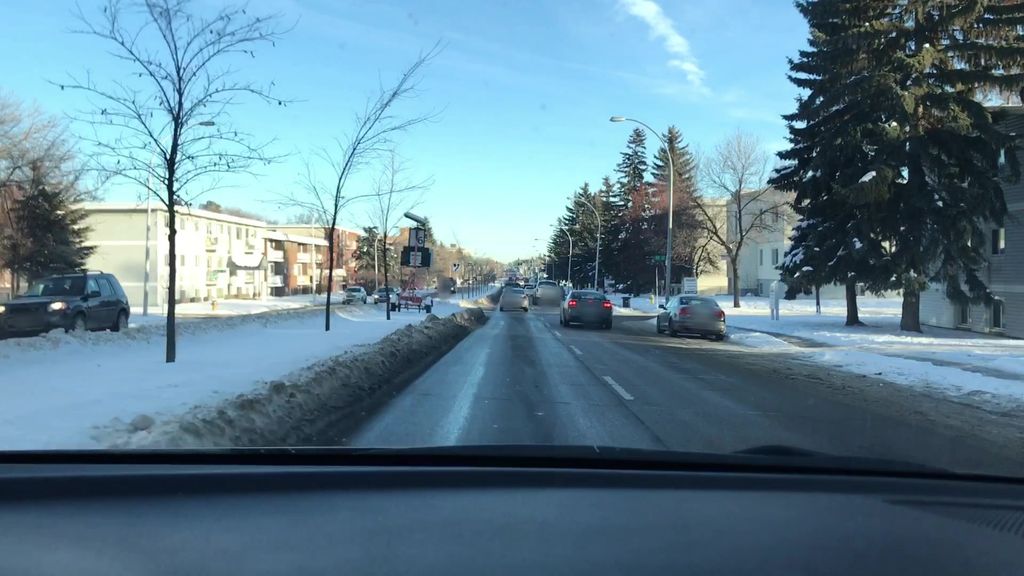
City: edmonton